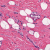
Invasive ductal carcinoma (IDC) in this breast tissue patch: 0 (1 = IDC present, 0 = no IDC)